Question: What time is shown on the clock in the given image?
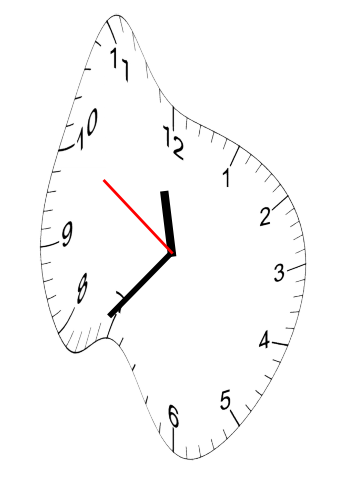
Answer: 11:36:50